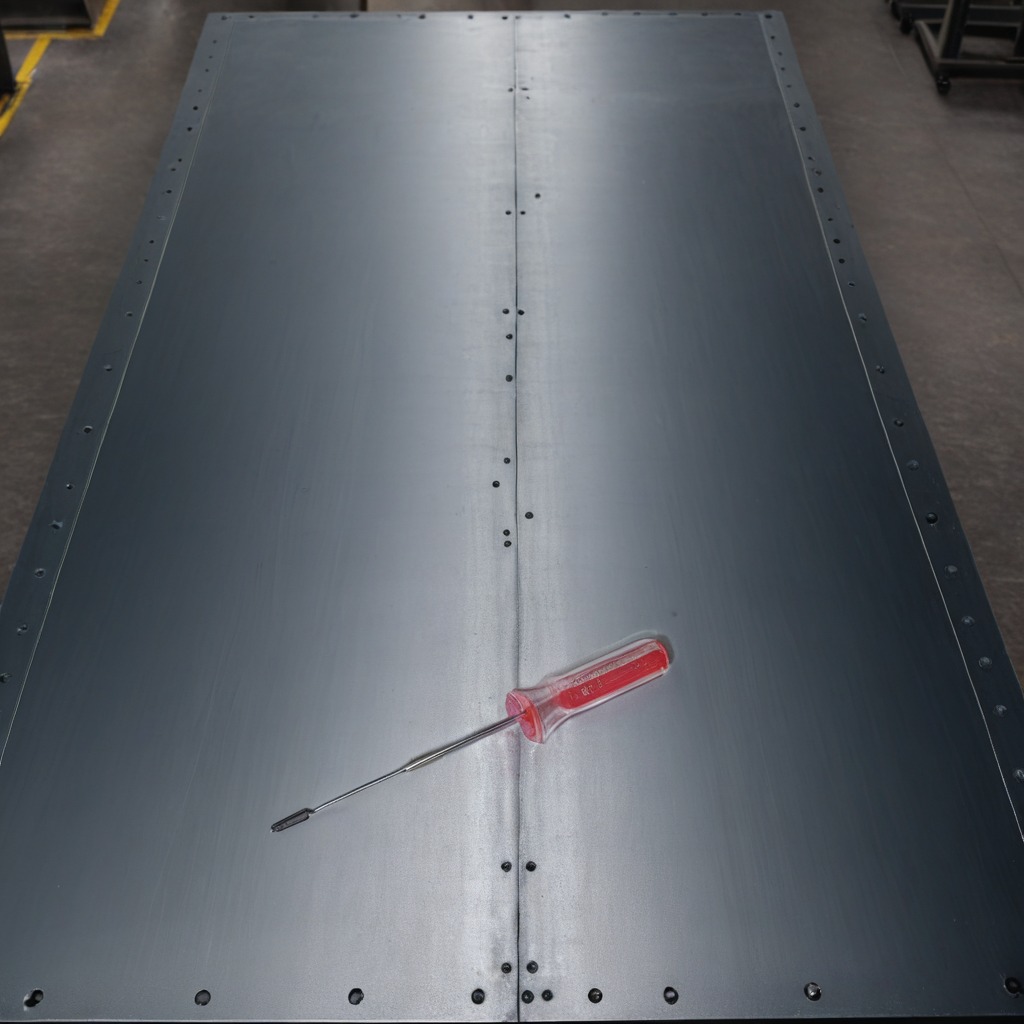
A screwdriver lies on the cold steel table in a mining workshop.